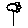
Label: flower